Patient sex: M
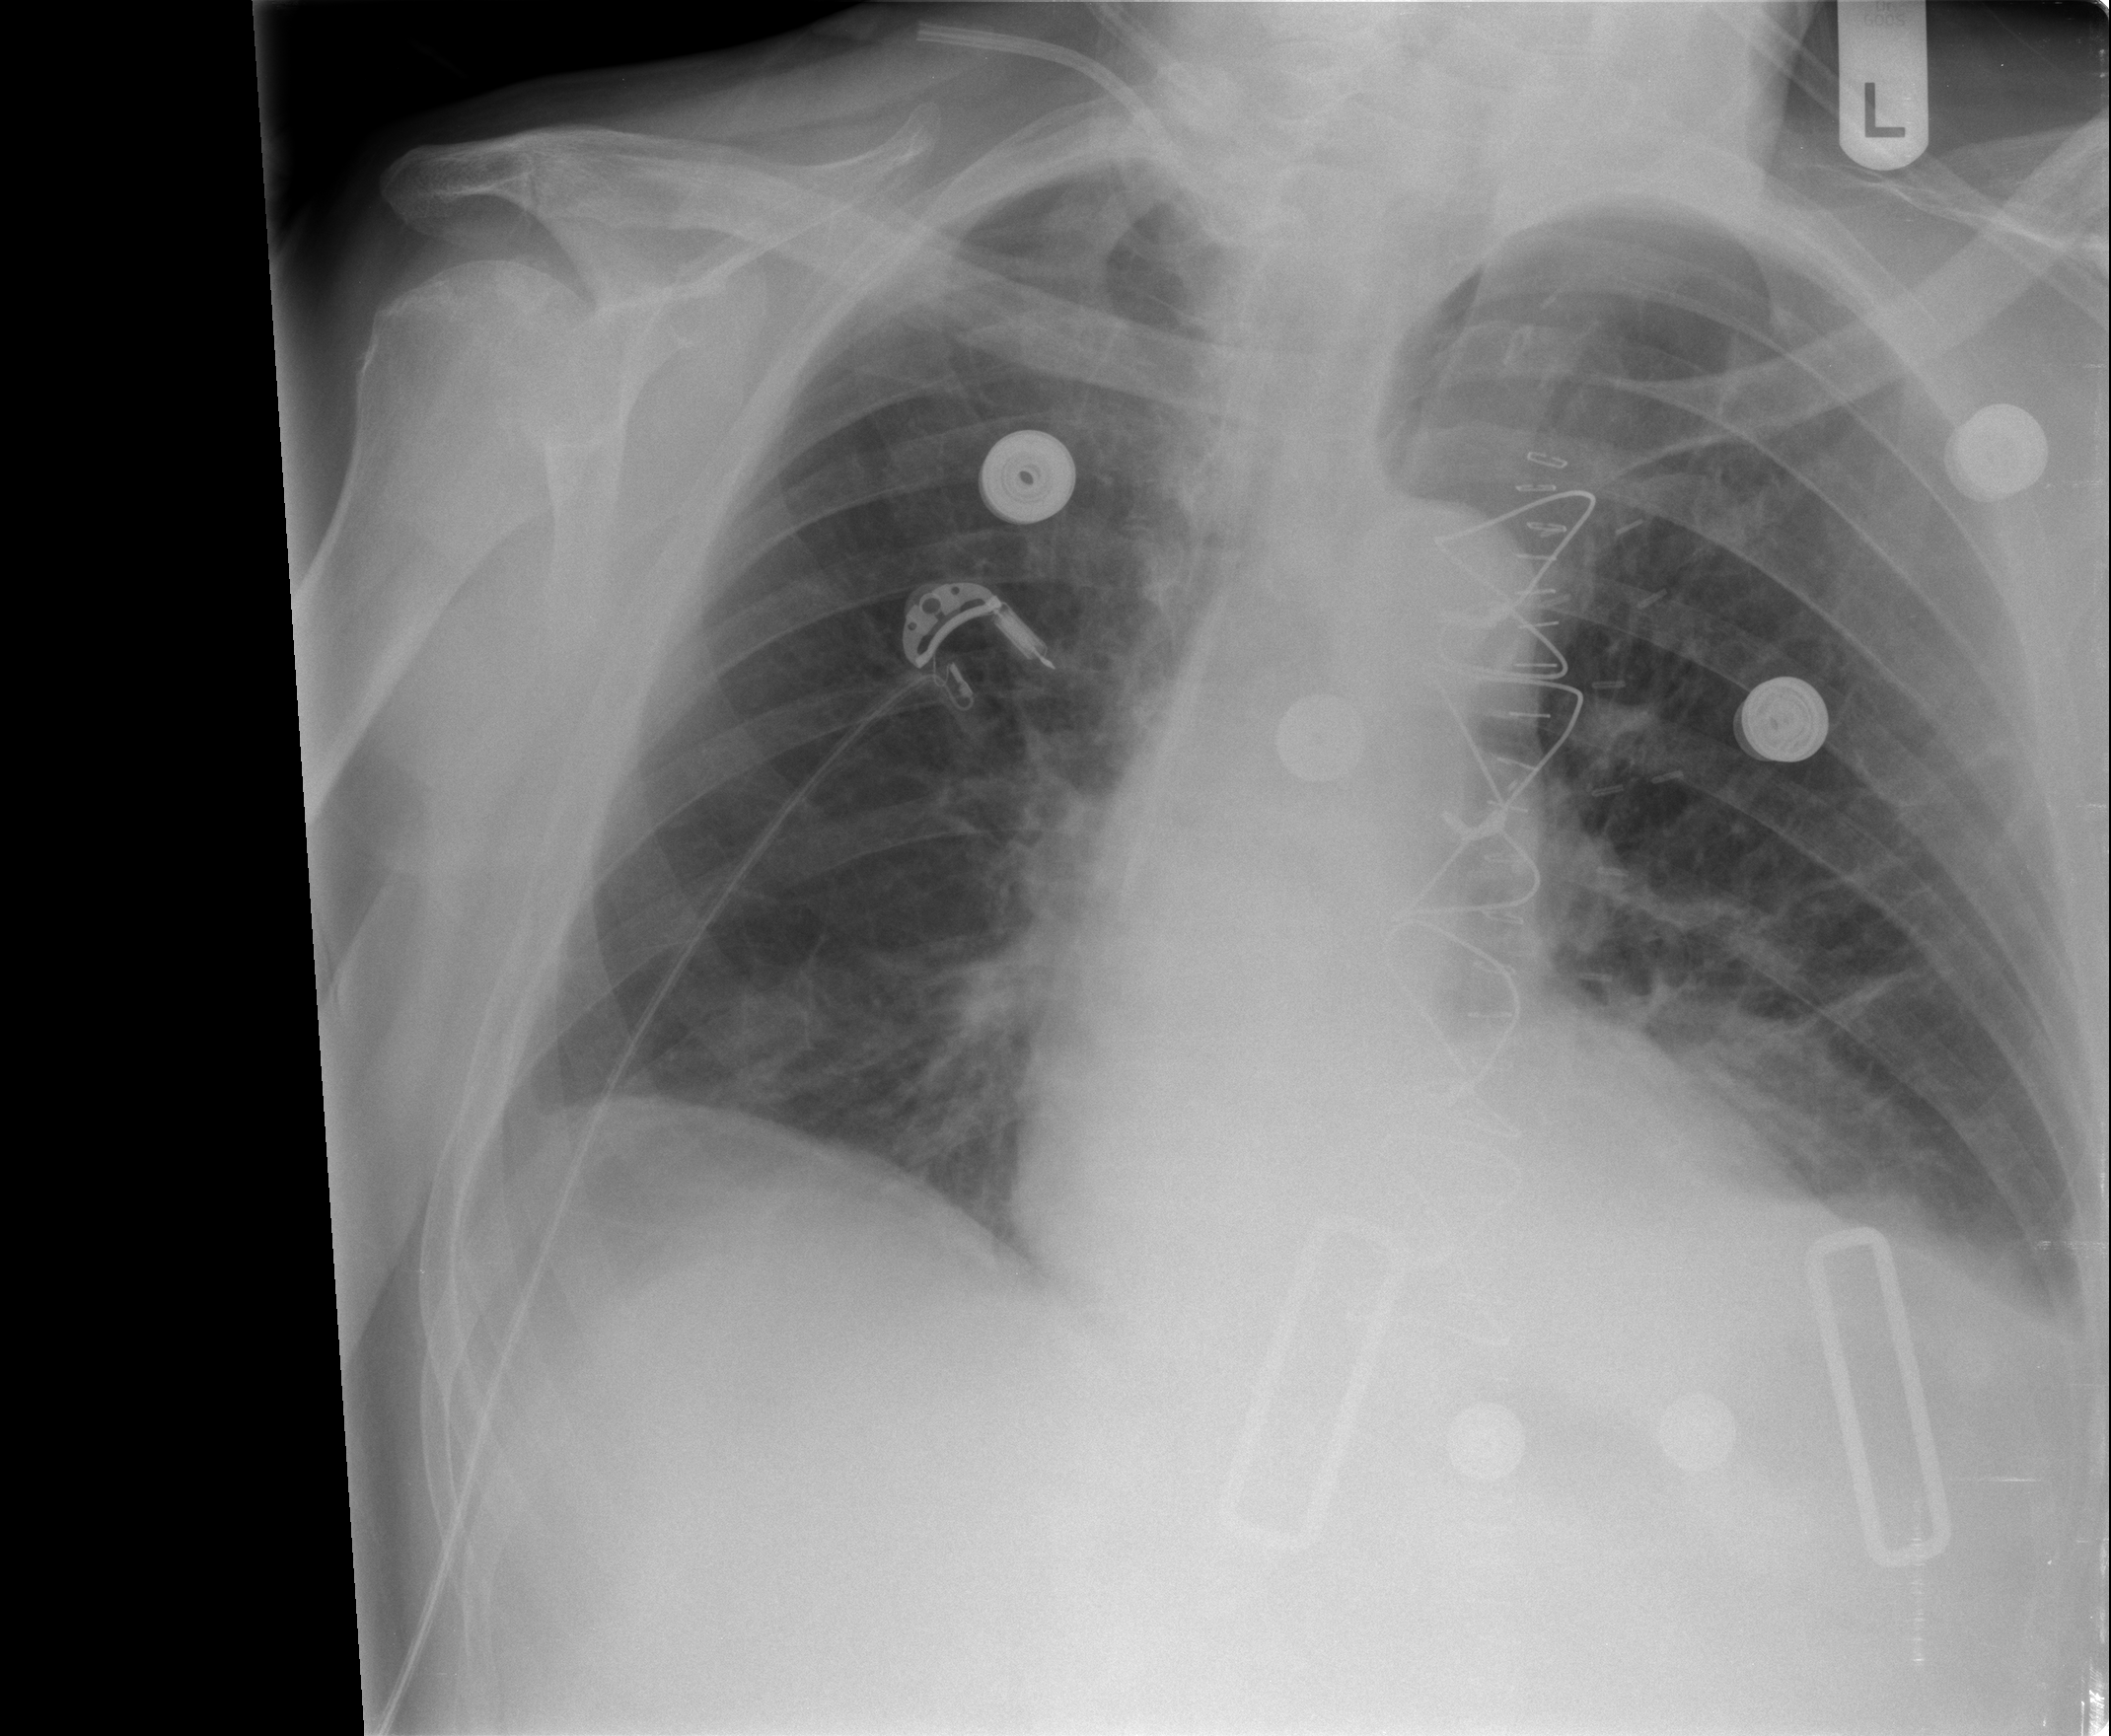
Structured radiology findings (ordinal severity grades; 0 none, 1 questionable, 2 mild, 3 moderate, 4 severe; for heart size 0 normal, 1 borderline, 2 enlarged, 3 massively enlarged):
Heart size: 0
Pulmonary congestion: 0
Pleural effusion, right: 2
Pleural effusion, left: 2
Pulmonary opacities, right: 0
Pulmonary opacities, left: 0
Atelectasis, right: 2
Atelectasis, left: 2